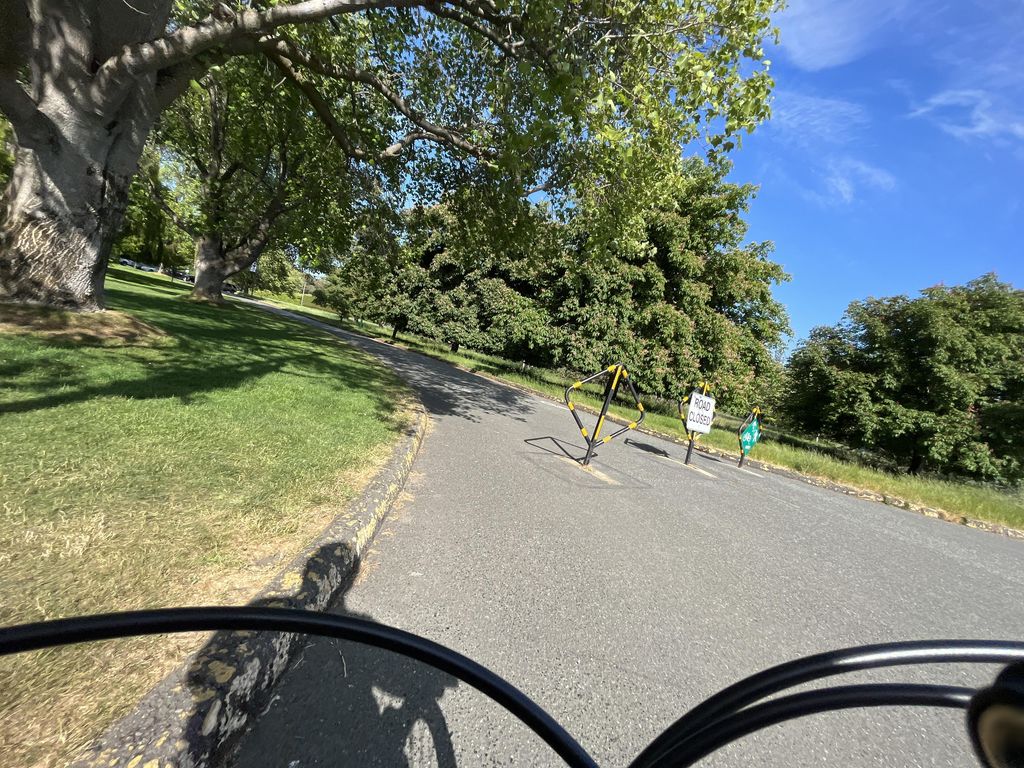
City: victoria